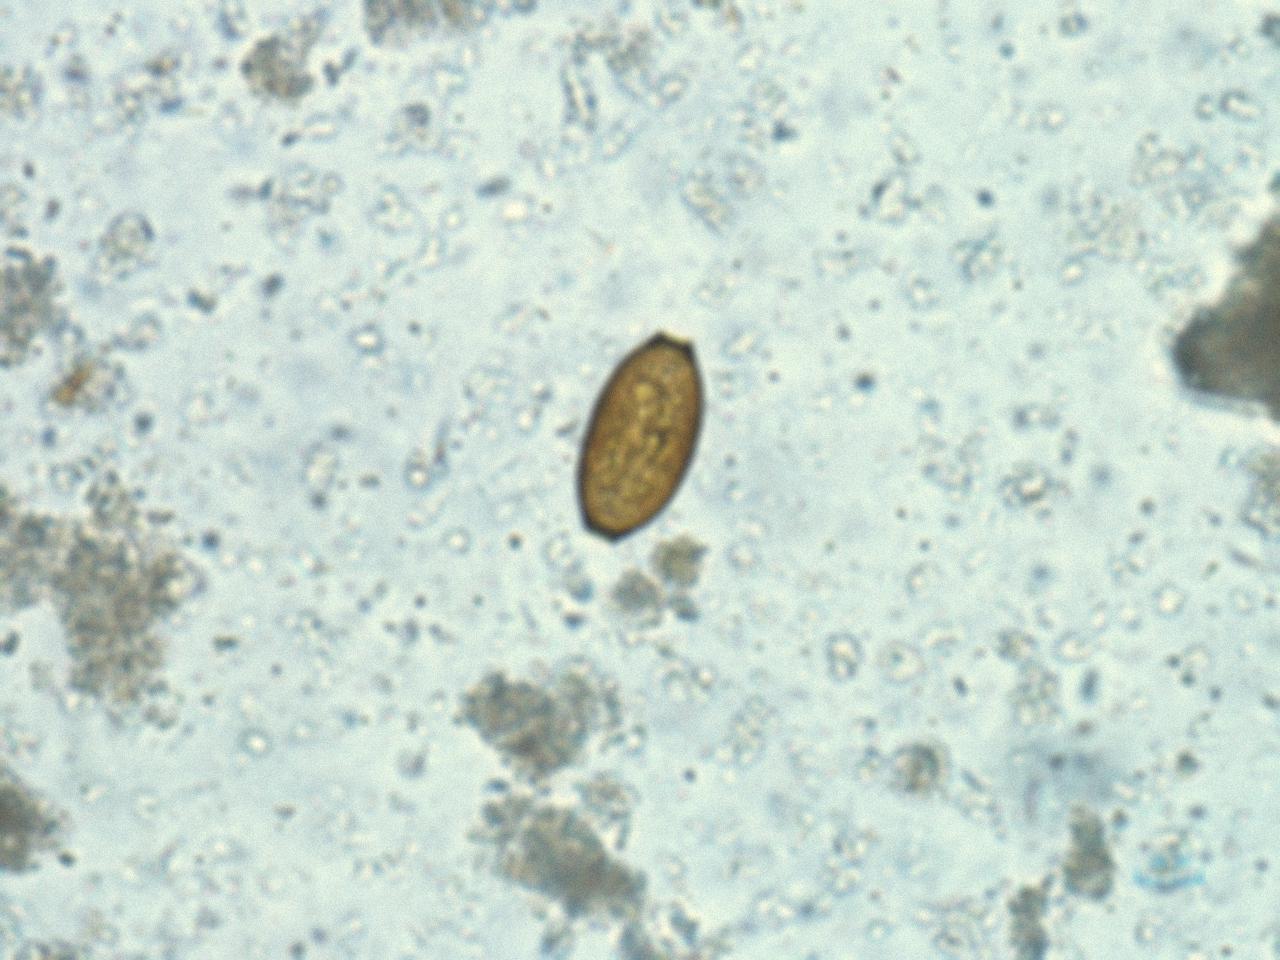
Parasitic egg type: Trichuris trichiura